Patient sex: M
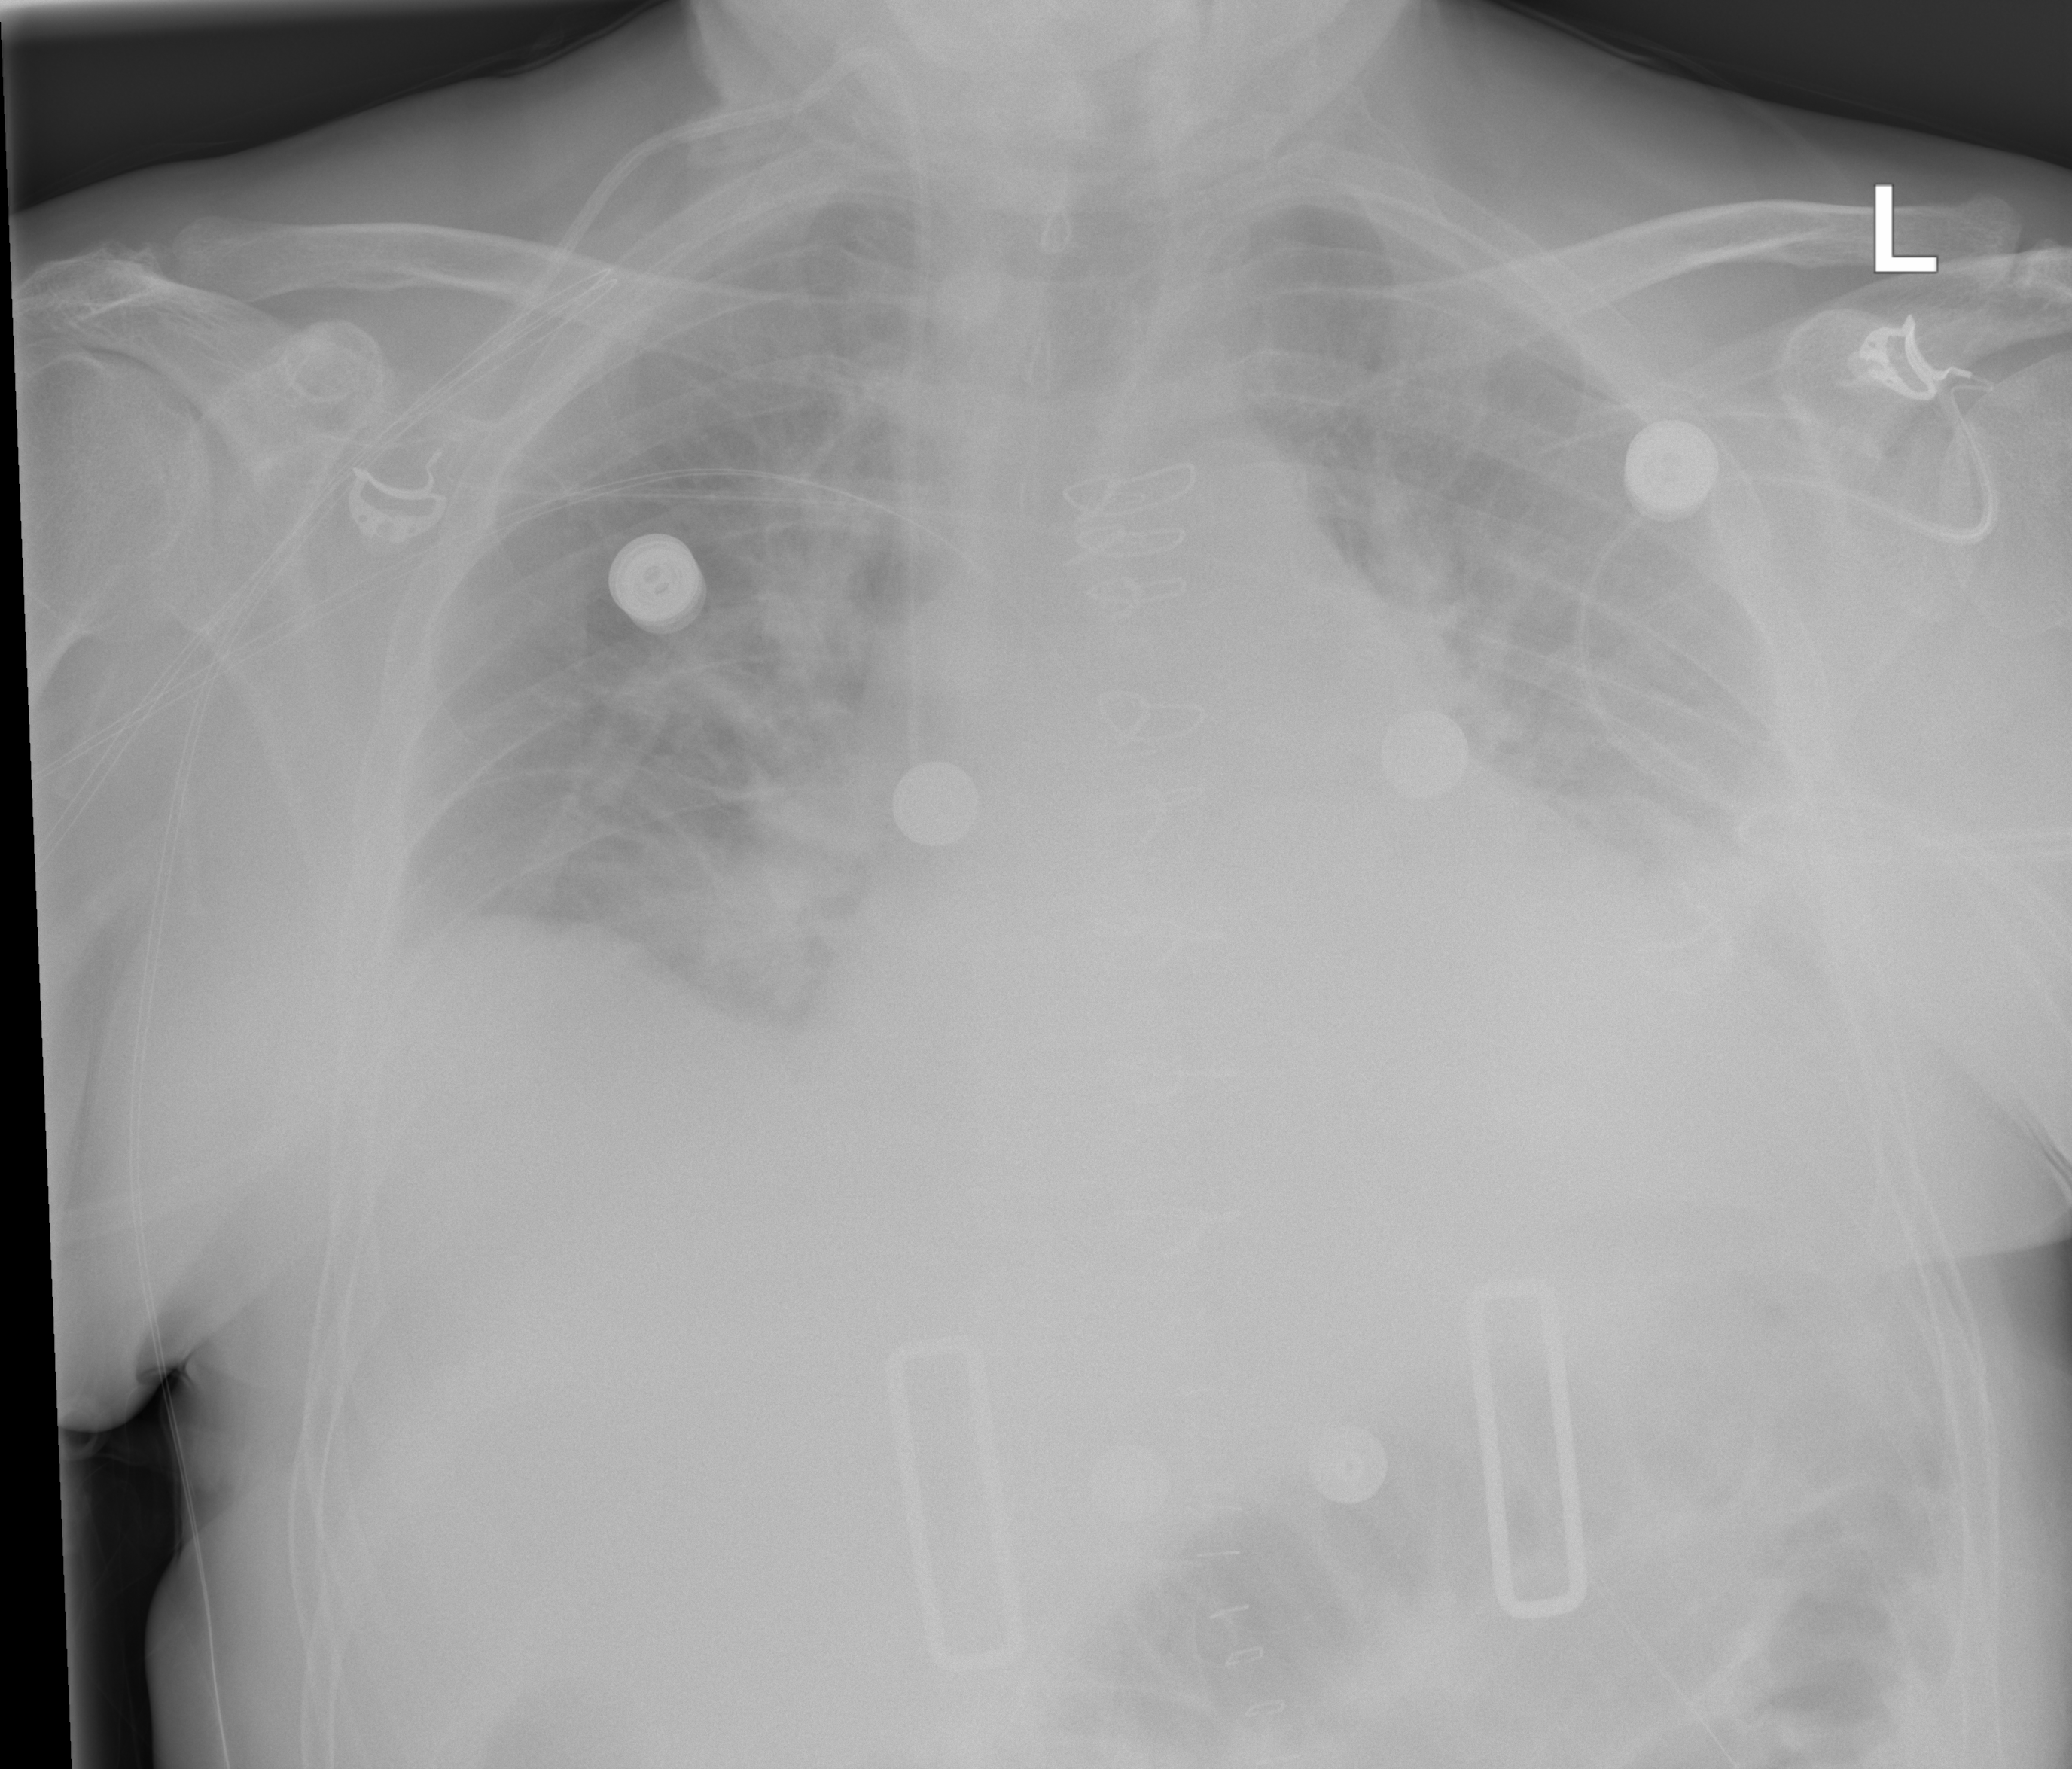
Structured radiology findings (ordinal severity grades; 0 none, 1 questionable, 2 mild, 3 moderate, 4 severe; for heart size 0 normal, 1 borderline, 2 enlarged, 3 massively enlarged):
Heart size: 2
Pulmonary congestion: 3
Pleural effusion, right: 2
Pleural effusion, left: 2
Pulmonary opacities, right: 1
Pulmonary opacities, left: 1
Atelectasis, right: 2
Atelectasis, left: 2